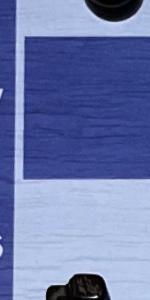
Label: Empty